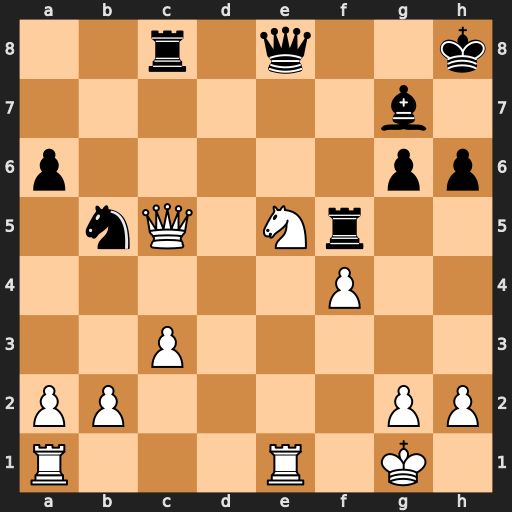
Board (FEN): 2r1q2k/6b1/p5pp/1nQ1Nr2/5P2/2P5/PP4PP/R3R1K1
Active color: w
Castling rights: -
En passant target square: -
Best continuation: Nxg6+ Qxg6 Qxc8+